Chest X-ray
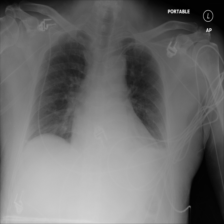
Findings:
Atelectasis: negative
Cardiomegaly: negative
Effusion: negative
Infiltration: negative
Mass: negative
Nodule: negative
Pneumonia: negative
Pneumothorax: negative
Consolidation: negative
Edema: negative
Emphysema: negative
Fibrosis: negative
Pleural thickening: negative
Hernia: negative